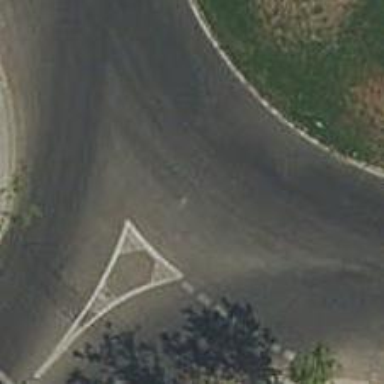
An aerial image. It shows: Tertiary road made of asphalt leading to roundabout junction.